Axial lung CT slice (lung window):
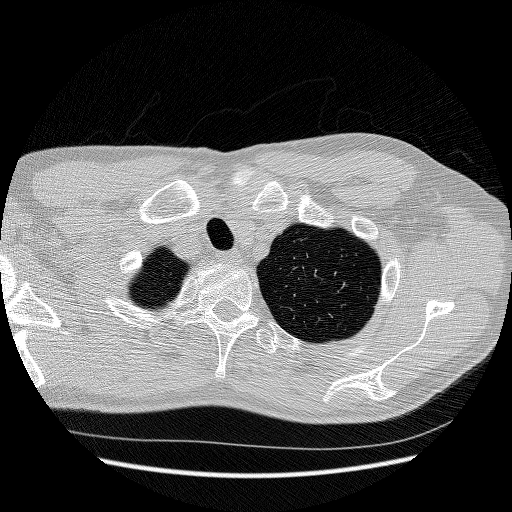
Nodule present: no